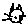
Label: cat